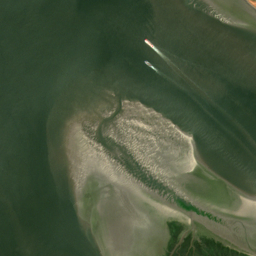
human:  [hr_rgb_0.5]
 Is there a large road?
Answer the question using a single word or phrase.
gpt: no

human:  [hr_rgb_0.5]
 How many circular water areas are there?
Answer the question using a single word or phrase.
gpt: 0

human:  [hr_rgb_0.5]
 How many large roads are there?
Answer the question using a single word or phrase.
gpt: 0

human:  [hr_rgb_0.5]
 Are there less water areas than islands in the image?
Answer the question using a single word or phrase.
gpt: no

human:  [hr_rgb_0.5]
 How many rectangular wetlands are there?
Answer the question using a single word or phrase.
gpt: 0

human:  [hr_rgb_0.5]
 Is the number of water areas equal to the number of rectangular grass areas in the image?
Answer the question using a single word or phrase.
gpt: no

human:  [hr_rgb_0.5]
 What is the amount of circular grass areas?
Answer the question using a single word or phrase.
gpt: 0

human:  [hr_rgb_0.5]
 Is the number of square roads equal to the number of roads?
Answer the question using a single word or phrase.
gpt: no

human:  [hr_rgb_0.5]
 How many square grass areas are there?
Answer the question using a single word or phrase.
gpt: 0

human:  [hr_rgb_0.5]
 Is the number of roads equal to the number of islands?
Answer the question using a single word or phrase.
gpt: no

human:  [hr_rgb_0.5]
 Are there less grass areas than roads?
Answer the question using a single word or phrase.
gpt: yes

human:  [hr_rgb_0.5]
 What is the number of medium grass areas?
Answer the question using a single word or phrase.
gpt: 0

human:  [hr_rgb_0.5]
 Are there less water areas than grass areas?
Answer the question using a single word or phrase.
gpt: no

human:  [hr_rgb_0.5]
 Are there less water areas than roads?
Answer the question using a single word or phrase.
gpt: yes

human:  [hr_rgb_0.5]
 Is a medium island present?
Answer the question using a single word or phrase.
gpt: no

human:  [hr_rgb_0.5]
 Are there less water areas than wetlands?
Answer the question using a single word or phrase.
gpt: no

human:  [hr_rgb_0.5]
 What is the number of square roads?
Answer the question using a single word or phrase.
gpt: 0

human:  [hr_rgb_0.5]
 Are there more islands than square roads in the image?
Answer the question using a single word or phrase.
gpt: yes

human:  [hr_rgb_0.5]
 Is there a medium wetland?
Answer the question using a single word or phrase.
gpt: no

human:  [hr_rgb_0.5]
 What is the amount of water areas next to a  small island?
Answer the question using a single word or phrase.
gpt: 0

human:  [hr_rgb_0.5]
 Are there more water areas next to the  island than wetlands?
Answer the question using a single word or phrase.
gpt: no

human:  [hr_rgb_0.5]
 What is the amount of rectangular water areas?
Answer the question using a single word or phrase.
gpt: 0

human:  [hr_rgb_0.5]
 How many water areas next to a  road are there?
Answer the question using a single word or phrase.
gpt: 0

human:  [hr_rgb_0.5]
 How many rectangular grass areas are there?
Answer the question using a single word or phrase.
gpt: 0

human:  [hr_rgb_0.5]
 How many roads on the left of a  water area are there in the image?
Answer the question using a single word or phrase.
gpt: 0

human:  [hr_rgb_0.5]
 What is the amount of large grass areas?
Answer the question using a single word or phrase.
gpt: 1

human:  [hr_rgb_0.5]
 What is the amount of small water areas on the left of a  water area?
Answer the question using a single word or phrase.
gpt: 0

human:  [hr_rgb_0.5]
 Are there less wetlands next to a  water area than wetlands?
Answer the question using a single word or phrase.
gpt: no

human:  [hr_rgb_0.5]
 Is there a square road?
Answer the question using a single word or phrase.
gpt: no

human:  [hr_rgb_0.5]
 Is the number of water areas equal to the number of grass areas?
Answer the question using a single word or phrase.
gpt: no

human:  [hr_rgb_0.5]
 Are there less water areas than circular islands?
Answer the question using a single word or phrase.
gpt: no

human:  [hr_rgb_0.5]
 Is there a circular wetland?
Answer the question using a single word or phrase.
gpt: no

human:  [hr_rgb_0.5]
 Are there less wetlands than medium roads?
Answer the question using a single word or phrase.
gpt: no

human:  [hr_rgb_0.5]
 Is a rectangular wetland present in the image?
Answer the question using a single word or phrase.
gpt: no

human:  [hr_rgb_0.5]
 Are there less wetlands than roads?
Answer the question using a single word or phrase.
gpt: yes

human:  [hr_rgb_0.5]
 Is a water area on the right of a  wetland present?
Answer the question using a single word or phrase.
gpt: no